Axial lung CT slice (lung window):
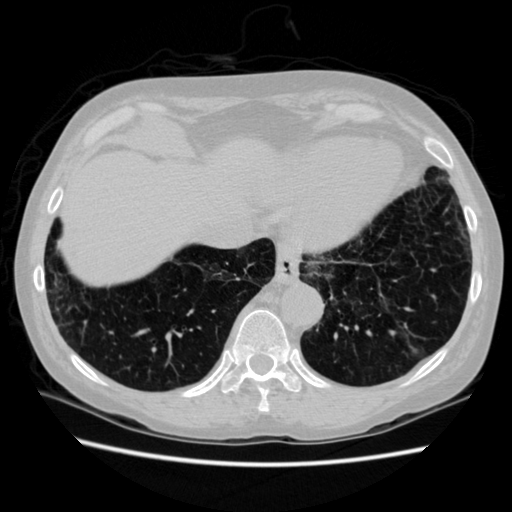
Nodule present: no